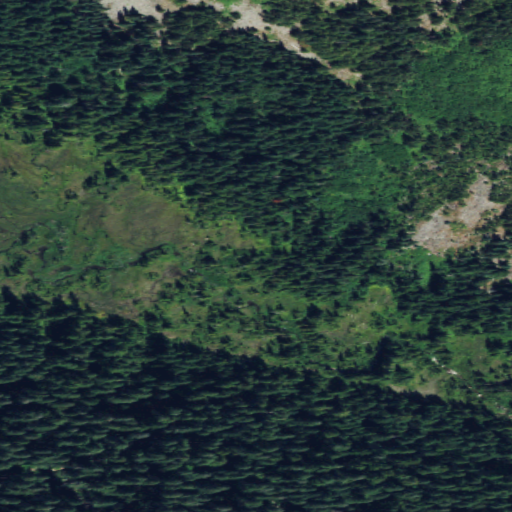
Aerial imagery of plain(s) in Washington named Paradise Meadow containing evergreen forest, shrub, and grassland